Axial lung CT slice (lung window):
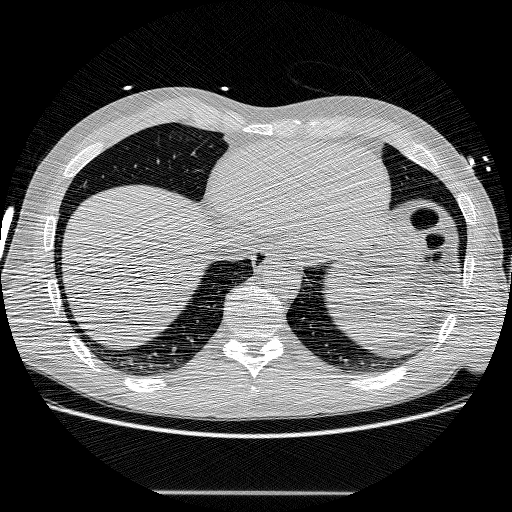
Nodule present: no